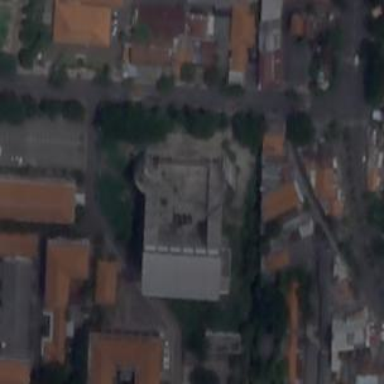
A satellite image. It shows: University building.